Brain MRI, t1w sequence, axial 2D slice.
Patient: age 43, sex F, weight 78 kg, height 1.78 m
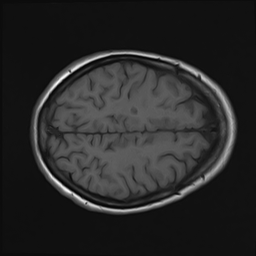